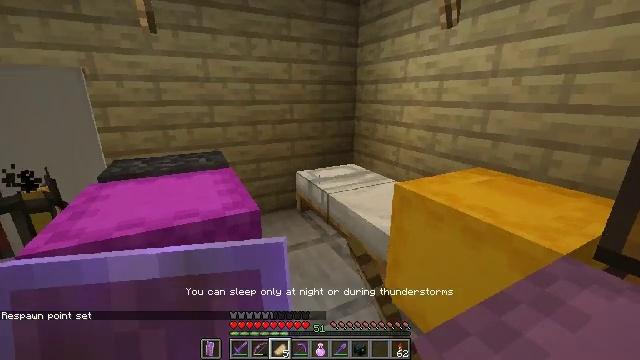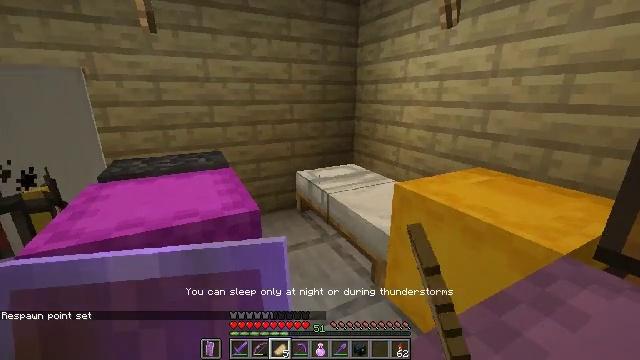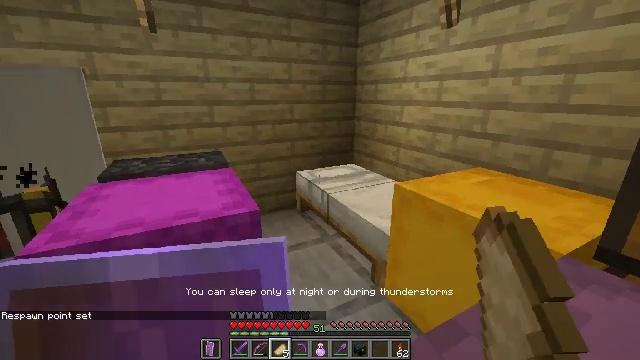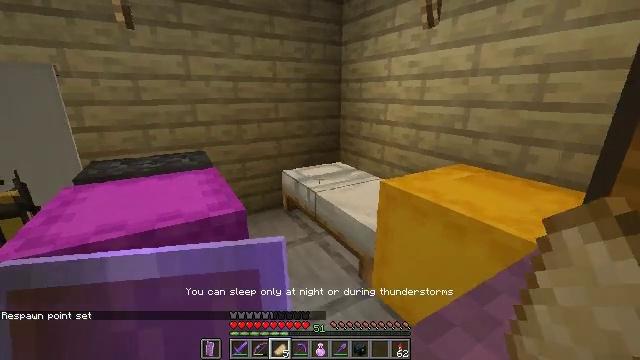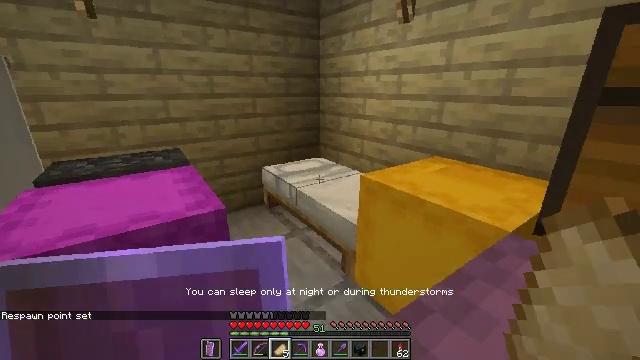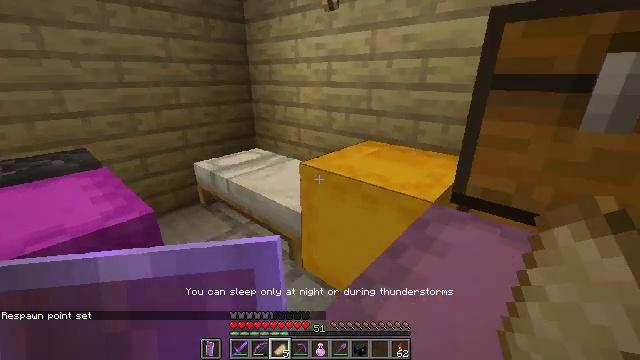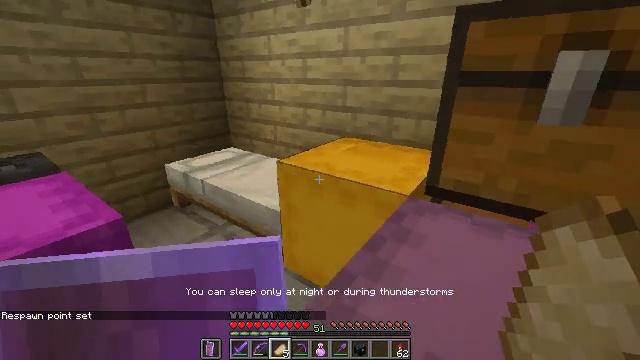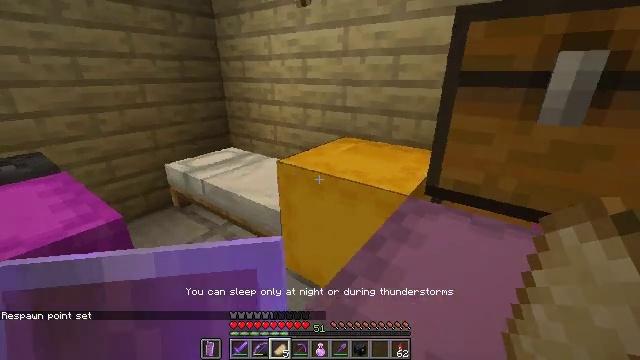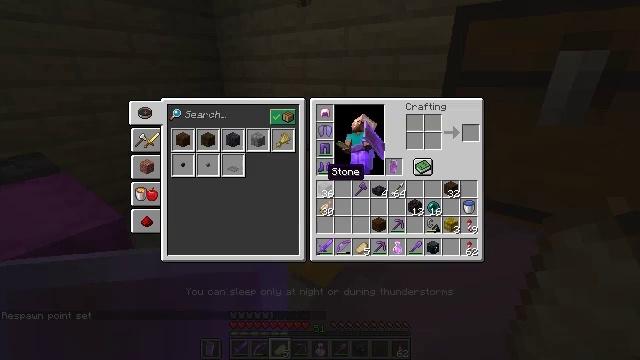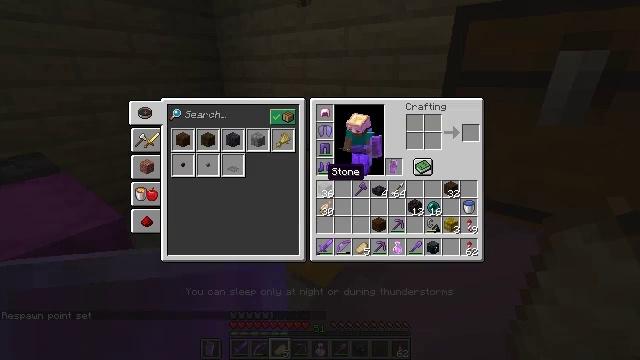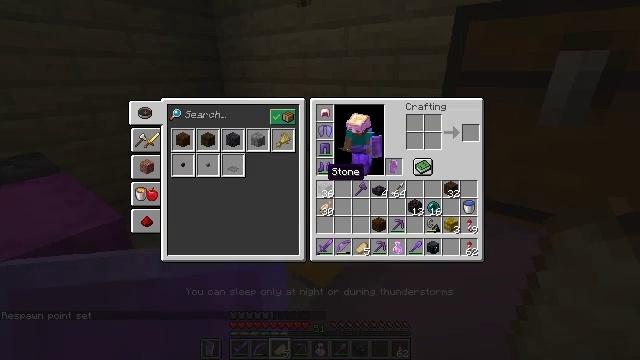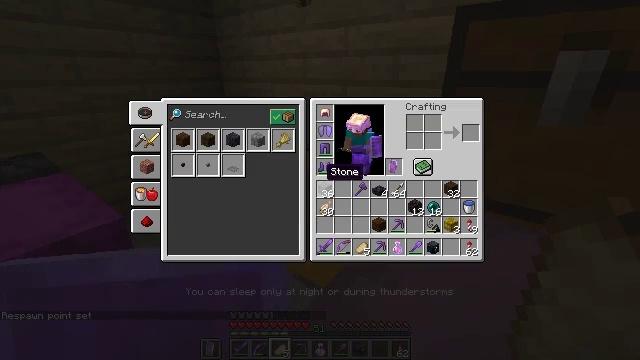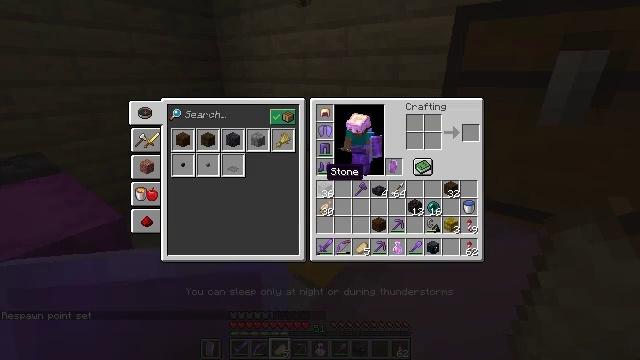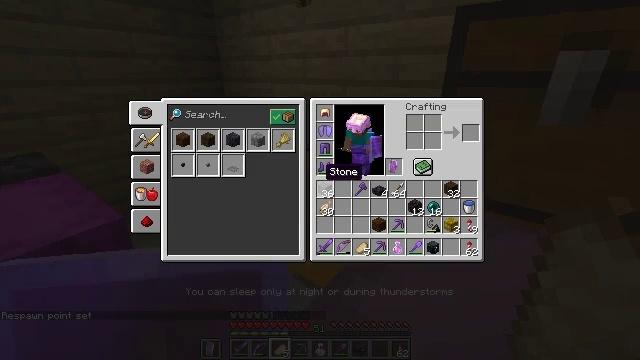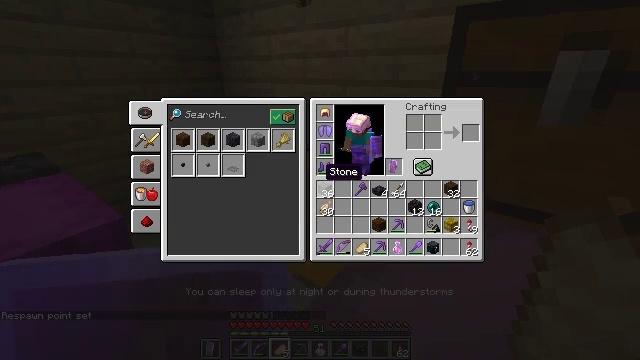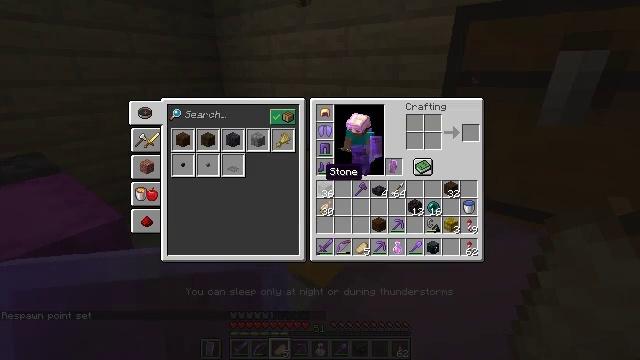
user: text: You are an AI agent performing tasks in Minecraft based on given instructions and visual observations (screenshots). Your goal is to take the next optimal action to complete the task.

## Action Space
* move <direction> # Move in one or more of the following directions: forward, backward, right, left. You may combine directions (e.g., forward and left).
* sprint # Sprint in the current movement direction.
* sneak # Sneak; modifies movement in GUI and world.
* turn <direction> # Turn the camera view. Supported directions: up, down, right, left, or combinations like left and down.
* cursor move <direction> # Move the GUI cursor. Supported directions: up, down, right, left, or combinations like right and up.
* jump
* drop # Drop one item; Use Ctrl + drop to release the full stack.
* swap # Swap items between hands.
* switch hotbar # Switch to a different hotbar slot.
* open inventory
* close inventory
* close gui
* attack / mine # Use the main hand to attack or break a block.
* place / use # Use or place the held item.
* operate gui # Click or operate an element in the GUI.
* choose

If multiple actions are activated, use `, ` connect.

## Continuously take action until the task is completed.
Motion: motion action
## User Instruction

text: Break the grass block.
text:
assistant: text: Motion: no_op
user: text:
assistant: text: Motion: no_op
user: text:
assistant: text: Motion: turn right
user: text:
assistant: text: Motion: turn right and down
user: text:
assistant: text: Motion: turn right and down
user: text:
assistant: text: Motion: turn right
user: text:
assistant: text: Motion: no_op
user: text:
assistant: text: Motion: open inventory
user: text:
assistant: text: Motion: open inventory
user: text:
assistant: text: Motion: open inventory
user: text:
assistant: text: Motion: no_op
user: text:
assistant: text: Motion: no_op
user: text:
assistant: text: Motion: no_op
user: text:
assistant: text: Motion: no_op
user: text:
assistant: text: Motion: no_op
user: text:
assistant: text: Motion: no_op
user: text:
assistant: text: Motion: no_op
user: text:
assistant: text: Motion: turn up
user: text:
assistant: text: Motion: turn right
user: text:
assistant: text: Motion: no_op
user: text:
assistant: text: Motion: turn up
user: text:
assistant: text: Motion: turn up
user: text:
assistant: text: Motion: no_op
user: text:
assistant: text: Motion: no_op
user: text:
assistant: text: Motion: turn right and up
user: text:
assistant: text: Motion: turn right
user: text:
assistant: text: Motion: turn right
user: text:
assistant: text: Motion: no_op
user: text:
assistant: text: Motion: no_op
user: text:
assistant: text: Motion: turn left